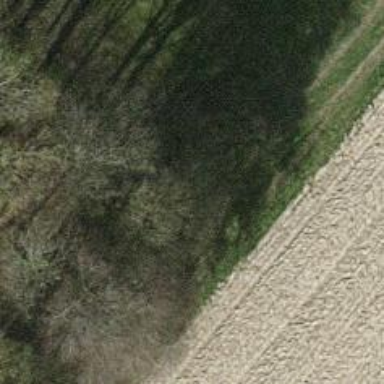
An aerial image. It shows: Grass track with grade3 surface.